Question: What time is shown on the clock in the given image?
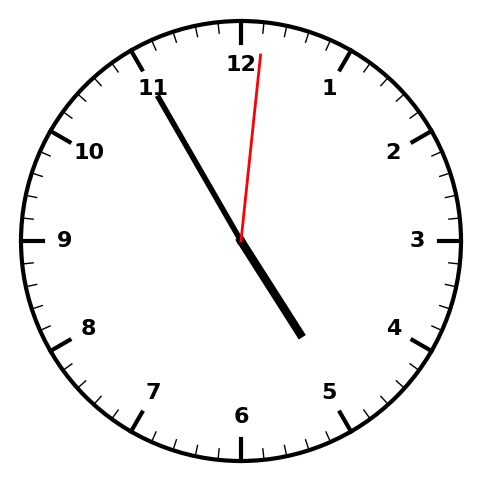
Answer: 04:55:01